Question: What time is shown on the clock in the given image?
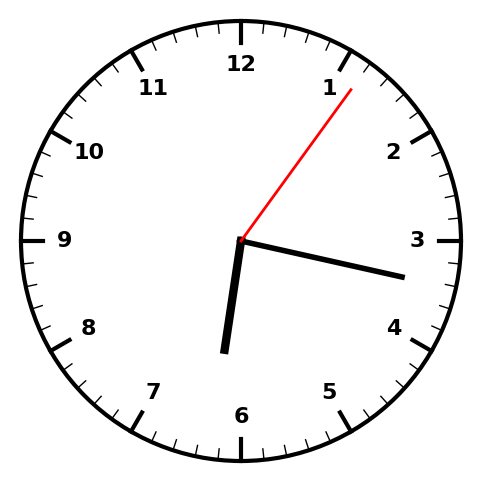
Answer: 06:17:06